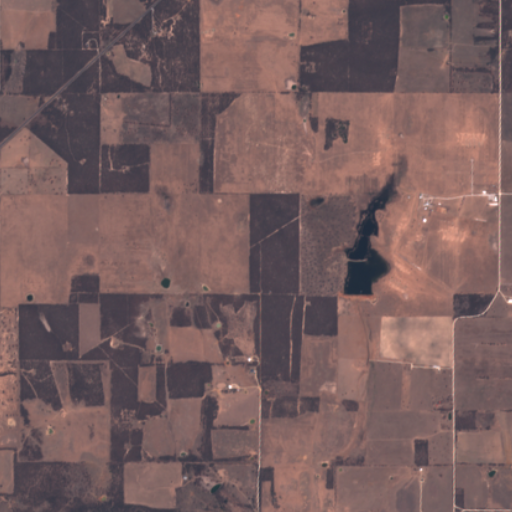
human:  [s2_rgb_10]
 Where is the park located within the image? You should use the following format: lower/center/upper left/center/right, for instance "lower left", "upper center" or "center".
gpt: The park is located in the lower right of the image.
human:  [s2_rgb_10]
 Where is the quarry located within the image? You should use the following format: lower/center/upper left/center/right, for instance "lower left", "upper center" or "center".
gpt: There is no quarry in the image.